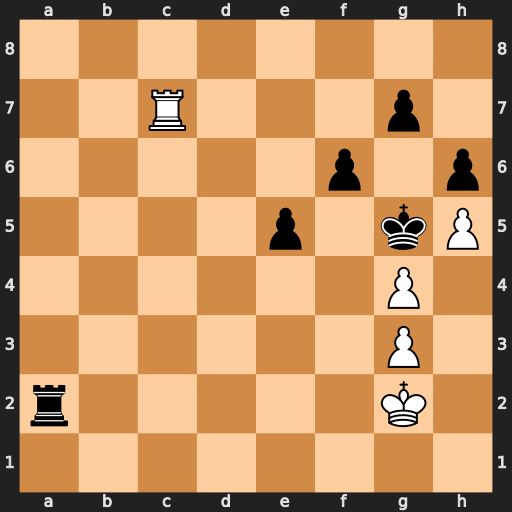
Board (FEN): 8/2R3p1/5p1p/4p1kP/6P1/6P1/r5K1/8
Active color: w
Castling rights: -
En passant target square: -
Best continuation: Kh3 f5 Rxg7+ Kf6 Rg6+